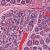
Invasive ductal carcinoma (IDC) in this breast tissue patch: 0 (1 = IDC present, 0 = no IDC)